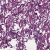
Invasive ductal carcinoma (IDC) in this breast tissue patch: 0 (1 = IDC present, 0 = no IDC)